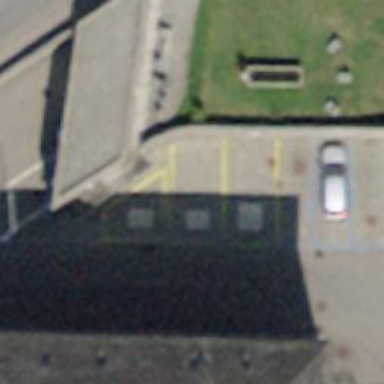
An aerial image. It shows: Charging station.